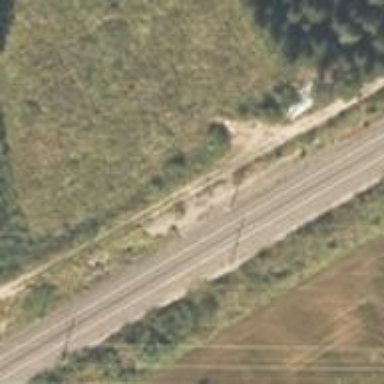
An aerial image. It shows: Railway signal with catenary mast.